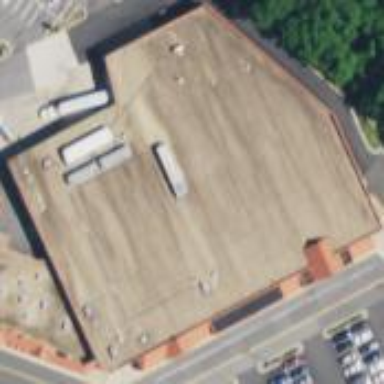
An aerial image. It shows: Retail building housing supermarket.